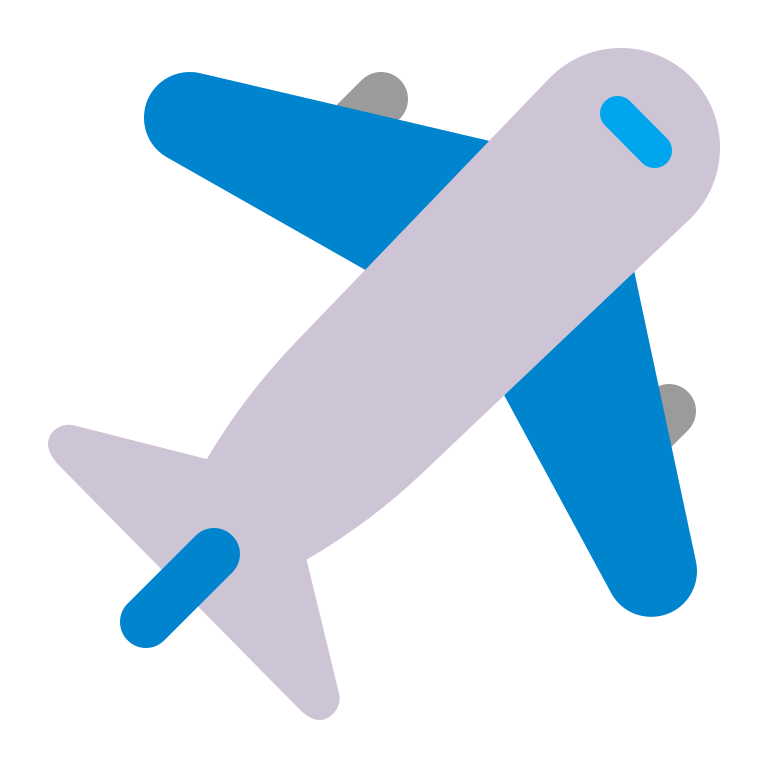
airplane flat